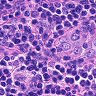
Metastatic tissue present: no